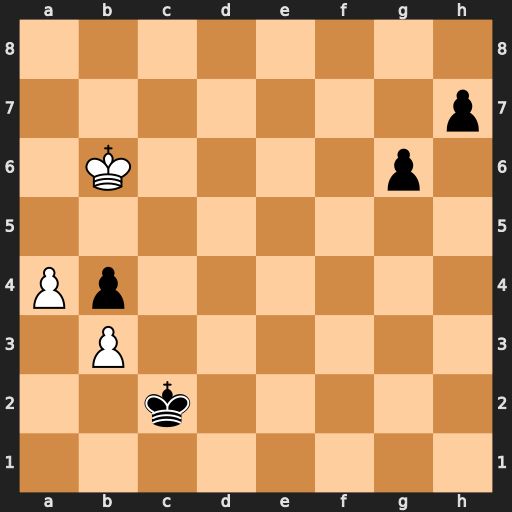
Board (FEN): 8/7p/1K4p1/8/Pp6/1P6/2k5/8
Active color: w
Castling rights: -
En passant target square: -
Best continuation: a5 Kxb3 a6 Kc2 a7